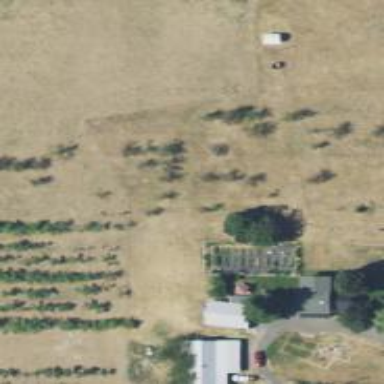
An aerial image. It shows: Orchard.